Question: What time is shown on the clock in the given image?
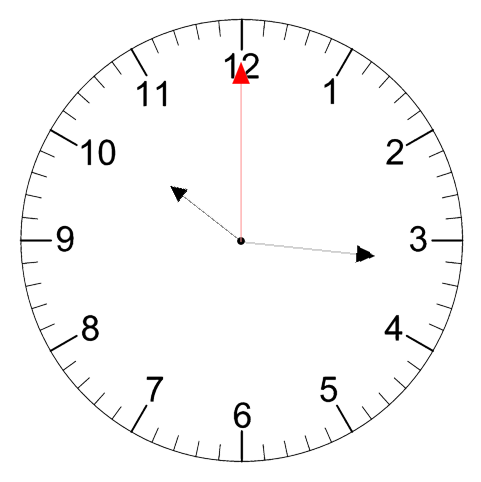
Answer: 10:16:00